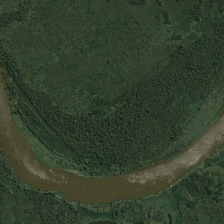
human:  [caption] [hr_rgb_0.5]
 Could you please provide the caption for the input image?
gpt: many green trees are in two sides of a curved river .

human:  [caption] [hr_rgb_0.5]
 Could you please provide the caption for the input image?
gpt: many green trees are in two sides of a curved river .

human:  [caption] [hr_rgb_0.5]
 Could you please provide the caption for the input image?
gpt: many green trees are in two sides of a curved river .

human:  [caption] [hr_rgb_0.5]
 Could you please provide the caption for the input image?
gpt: many green trees are in two sides of a curved river .

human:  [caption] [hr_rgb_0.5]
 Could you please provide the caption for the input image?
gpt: many green trees are in two sides of a curved river .